Question: In my paypal JSP application , when redirect to paypal account(<URL>. At last at success page it shows failure also.

.
setcheckout.jsp is
'''
<body>
<%
String url = "https://api-3t.sandbox.paypal.com/nvp";
String charset = "UTF-8";
String user = "cinewo_13895465_biz_api1.gmail.com";
String pwd = "<PHONE>";
String signature = "AbLJtIu5Xk-EeZNM1Qxyhl8A3UcjAXCXJk7gW24OlxsLXL3ORPJX5no3";
//Get the amount here
String amount = "20";
String amt = request.getParameter("amount");
System.out.println("amt : "+amt);
if ( amt != null) {
amount = amt;
// Setting amount to session
session.setAttribute("amount", amount);
}
// Please give your ip address here not localhost
// if dont no ip addrress just take google on your sys and search what is my ip it shows give it here
String returnurl = "http://192.168.0.230:8084/Payment/sucess.jsp";
String cancelurl = "http://192.168.0.230:8084/Payment/canceled.jsp";
String query = "USER=" + user + "&PWD=" + pwd + "&SIGNATURE=" + signature + "&PAYMENTREQUEST_0_PAYMENTACTION=Sale&"
+ "PAYMENTREQUEST_0_AMT=" + amount + "&RETURNURL=" + returnurl + "&CANCELURL=" + cancelurl + "&METHOD=SetExpressCheckout"
+ "&VERSION=84.0";
URLConnection connection = new URL(url).openConnection();
connection.setDoOutput(true); // Triggers POST.
connection.setRequestProperty("Accept-Charset", charset);
connection.setRequestProperty("Content-Type", "application/x-www-form-urlencoded;charset=" + charset);
OutputStream output = null;
try {
output = connection.getOutputStream();
output.write(query.getBytes(charset));
} finally {
if (output != null) {
try {
output.close();
} catch (IOException logOrIgnore) {
System.out.println("logOrIgnore : " + logOrIgnore);
}
}
}
InputStream resp = connection.getInputStream();
// StringBufferInputStream buf = new StringBufferInputStream(s);
InputStreamReader reader = new InputStreamReader(resp);
// Read from the input stream.
int charRead;
String outp = "";
char tmp;
while ((charRead = reader.read()) >= 0) {
System.out.print((char) charRead);
tmp = (char) charRead;
outp += Character.toString(tmp);
// out.print((char)charRead);
}
out.println("outp : " + outp);
// Close the InputStreamReader and the
// StringBufferInputStream objects.
resp.close();
reader.close();
String decoded = URLDecoder.decode(outp, charset);
//String n= URLEncoder.encode(outp, charset);
String[] params = decoded.split("&");
String[] eachpair;
HashMap<String, String> hm = new HashMap<String, String>();
for (int i = 0; i < params.length; i++) {
eachpair = params[i].split("=");
hm.put(eachpair[0], eachpair[1]);
}
String ack = "", token = "", version = "", tms = "", bld = "", corelid = "";
out.println("ACK : " + hm.get("ACK"));
ack = hm.get("ACK");
if (ack.equals("Success")) {
token = hm.get("TOKEN");
version = hm.get("VERSION");
tms = hm.get("TIMESTAMP");
bld = hm.get("BUILD");
corelid = hm.get("CORRELATIONID");
String logurl = "https://www.sandbox.paypal.com/cgi-bin/webscr?cmd=_express-checkout&token=" + token;
response.sendRedirect(logurl);
}
System.out.println("resp :" + resp);
// final String PAYPAL_URL = "https://api-3t.sandbox.paypal.com/nvp";
%>
<h1>Hello World!</h1>
</body>
'''
and success.jsp is
<%
'''
String user = "cinewo_13895465_biz_api1.gmail.com";
String pwd = "<PHONE>";
String signature = "AbLJtIu5Xk-EeZNM1Qxyhl8A3UcjAXCXJk7gW24OlxsLXL3ORPJX5no3";
String payerID = request.getParameter("PayerID");
String token = request.getParameter("token");
String amount = "25";
//Reading amount from session
String amt = session.getAttribute("amount")+"";
if(amt!=""){
amount=amt;
}
String version = request.getParameter("VERSION");
String build = request.getParameter("BUILD");
String charset = "UTF-8";
token = URLEncoder.encode(token, charset);
payerID = URLEncoder.encode(payerID, charset);
String query = "USER=" + user + "&PWD=" + pwd + "&SIGNATURE=" + signature + "&PAYMENTACTION=Sale&"
+ "PAYERID=" + payerID + "&TOKEN=" + token + "&AMT=" + amount + "&METHOD=DoExpressCheckoutPayment"
+ "&VERSION=84.0";
String url = "https://api-3t.sandbox.paypal.com/nvp";
URLConnection connection = new URL(url).openConnection();
connection.setDoOutput(true); // Triggers POST.
connection.setRequestProperty("Accept-Charset", charset);
connection.setRequestProperty("Content-Type", "application/x-www-form-urlencoded;charset=" + charset);
OutputStream output = null;
try {
output = connection.getOutputStream();
output.write(query.getBytes(charset));
} finally {
if (output != null) {
try {
output.close();
} catch (IOException logOrIgnore) {
System.out.println("logOrIgnore : " + logOrIgnore);
}
}
}
InputStream resp = connection.getInputStream();
InputStreamReader reader = new InputStreamReader(resp);
// Read from the input stream.
int charRead;
String outp = "";
char tmp;
while ((charRead = reader.read()) >= 0) {
System.out.print((char) charRead);
tmp = (char) charRead;
outp += Character.toString(tmp);
// out.print((char)charRead);
}
String decoded = URLDecoder.decode(outp, charset);
//out.println("decoded : " + decoded);
String[] params = decoded.split("&");
String[] eachpair;
HashMap<String, String> hm = new HashMap<String, String>();
for (int i = 0; i < params.length; i++) {
eachpair = params[i].split("=");
hm.put(eachpair[0], eachpair[1]);
}
String ack = "", corelid = "", tms = "", bld = "";
out.println("ACK : " + hm.get("ACK"));
ack = hm.get("ACK");
if (ack.equals("Success")) {
token = hm.get("TOKEN");
version = hm.get("VERSION");
tms = hm.get("TIMESTAMP");
bld = hm.get("BUILD");
corelid = hm.get("CORRELATIONID");
out.println("token : " + token);
out.println("version : " + version);
out.println("tms : " + tms);
out.println("bld : " + bld);
out.println("corelid : " + corelid);
} else {
out.println("Sorry try again later");
}
// Close the InputStreamReader and the
// StringBufferInputStream objects.
resp.close();
reader.close();
%>
<h1>Hello Sucess</h1>
</body>
'''
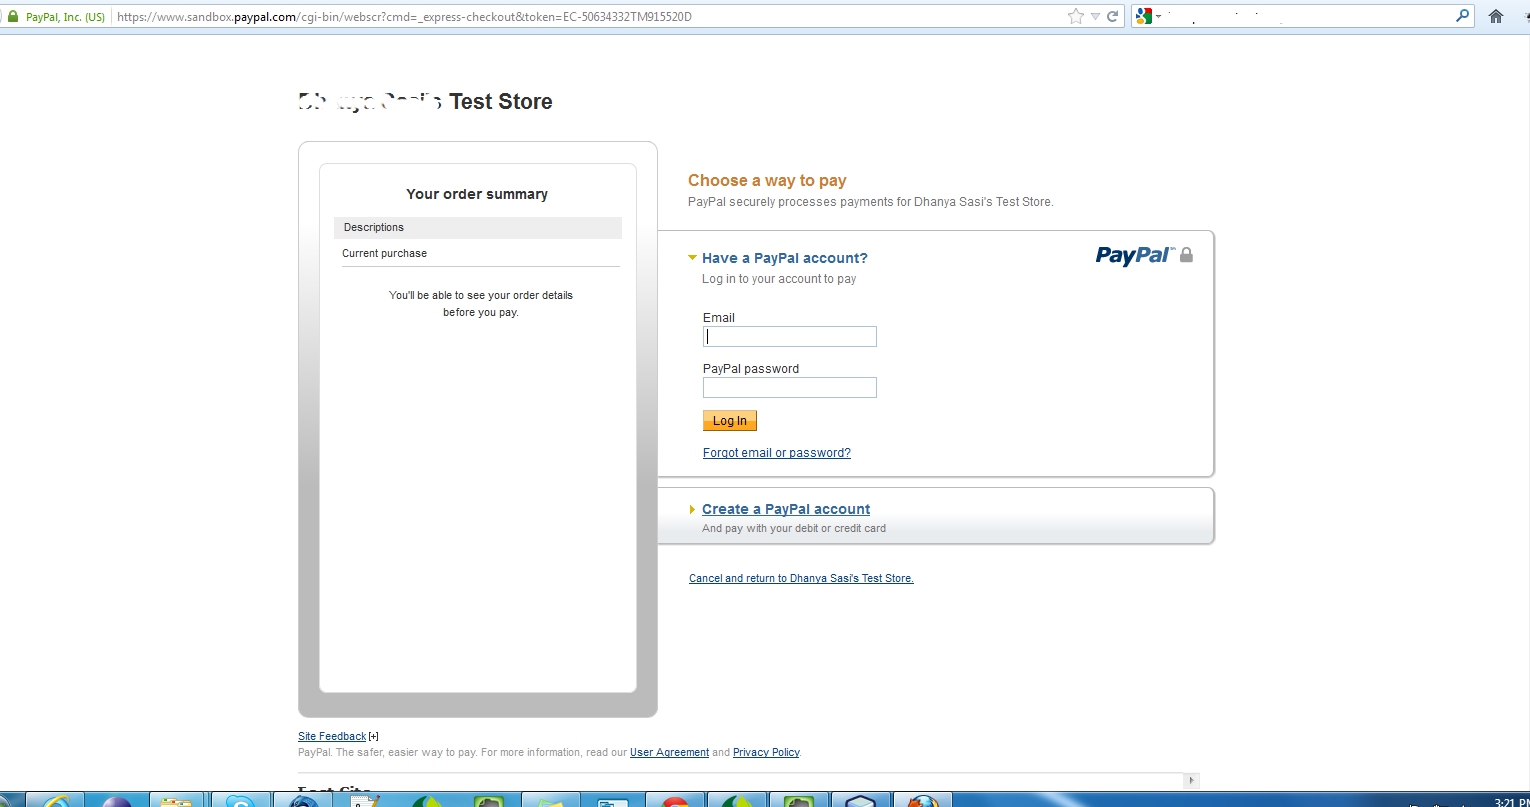
Answer: To show order summery change 'https://www.sandbox.paypal.com/cgi-bin/webscr?cmd=_express-checkout&token=EC-50634332TM915520D' to 'https://www.sandbox.paypal.com/cgi-bin/webscr?cmd=_express-checkout&token=" + token+"&useraction=commit"'